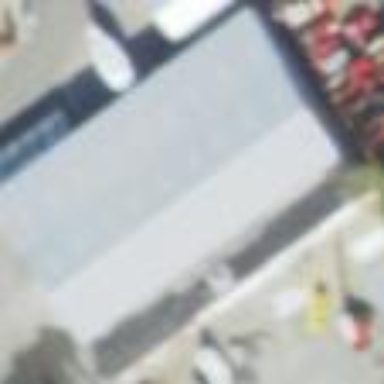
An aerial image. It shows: Industrial building.